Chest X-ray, PA view. Patient: 38 years old, sex M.
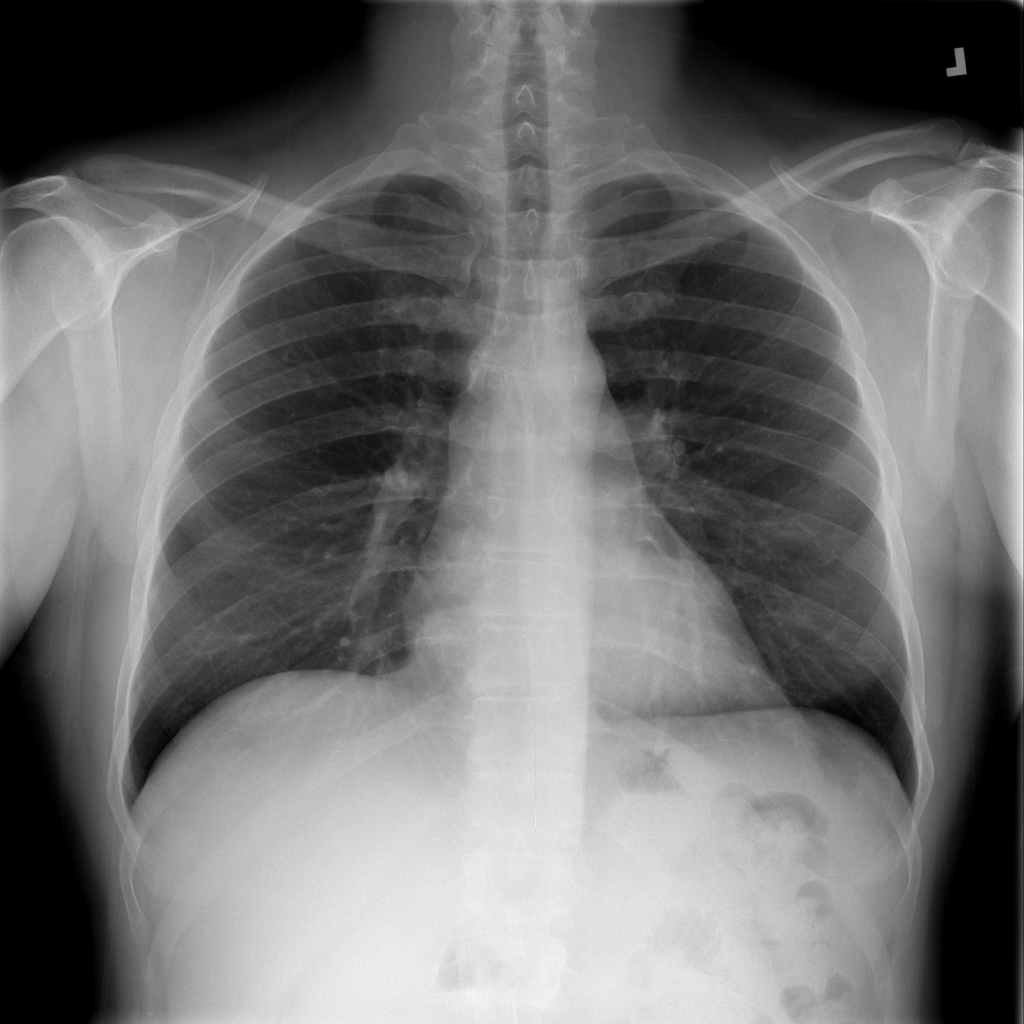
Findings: Infiltration